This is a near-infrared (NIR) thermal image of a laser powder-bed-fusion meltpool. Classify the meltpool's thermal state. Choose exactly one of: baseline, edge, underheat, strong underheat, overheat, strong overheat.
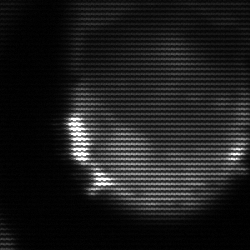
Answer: edge